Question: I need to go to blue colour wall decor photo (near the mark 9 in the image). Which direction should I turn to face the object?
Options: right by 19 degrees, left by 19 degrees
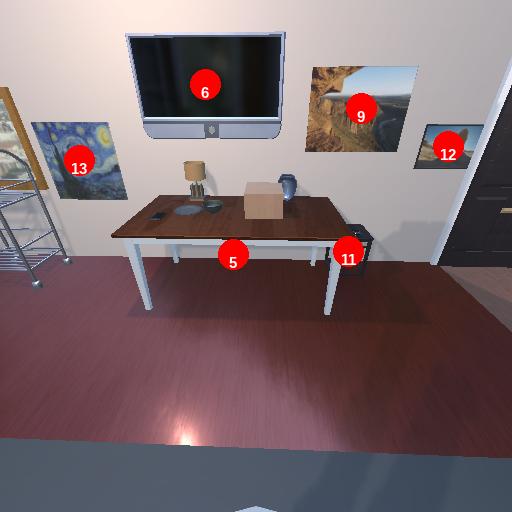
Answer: right by 19 degrees